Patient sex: F
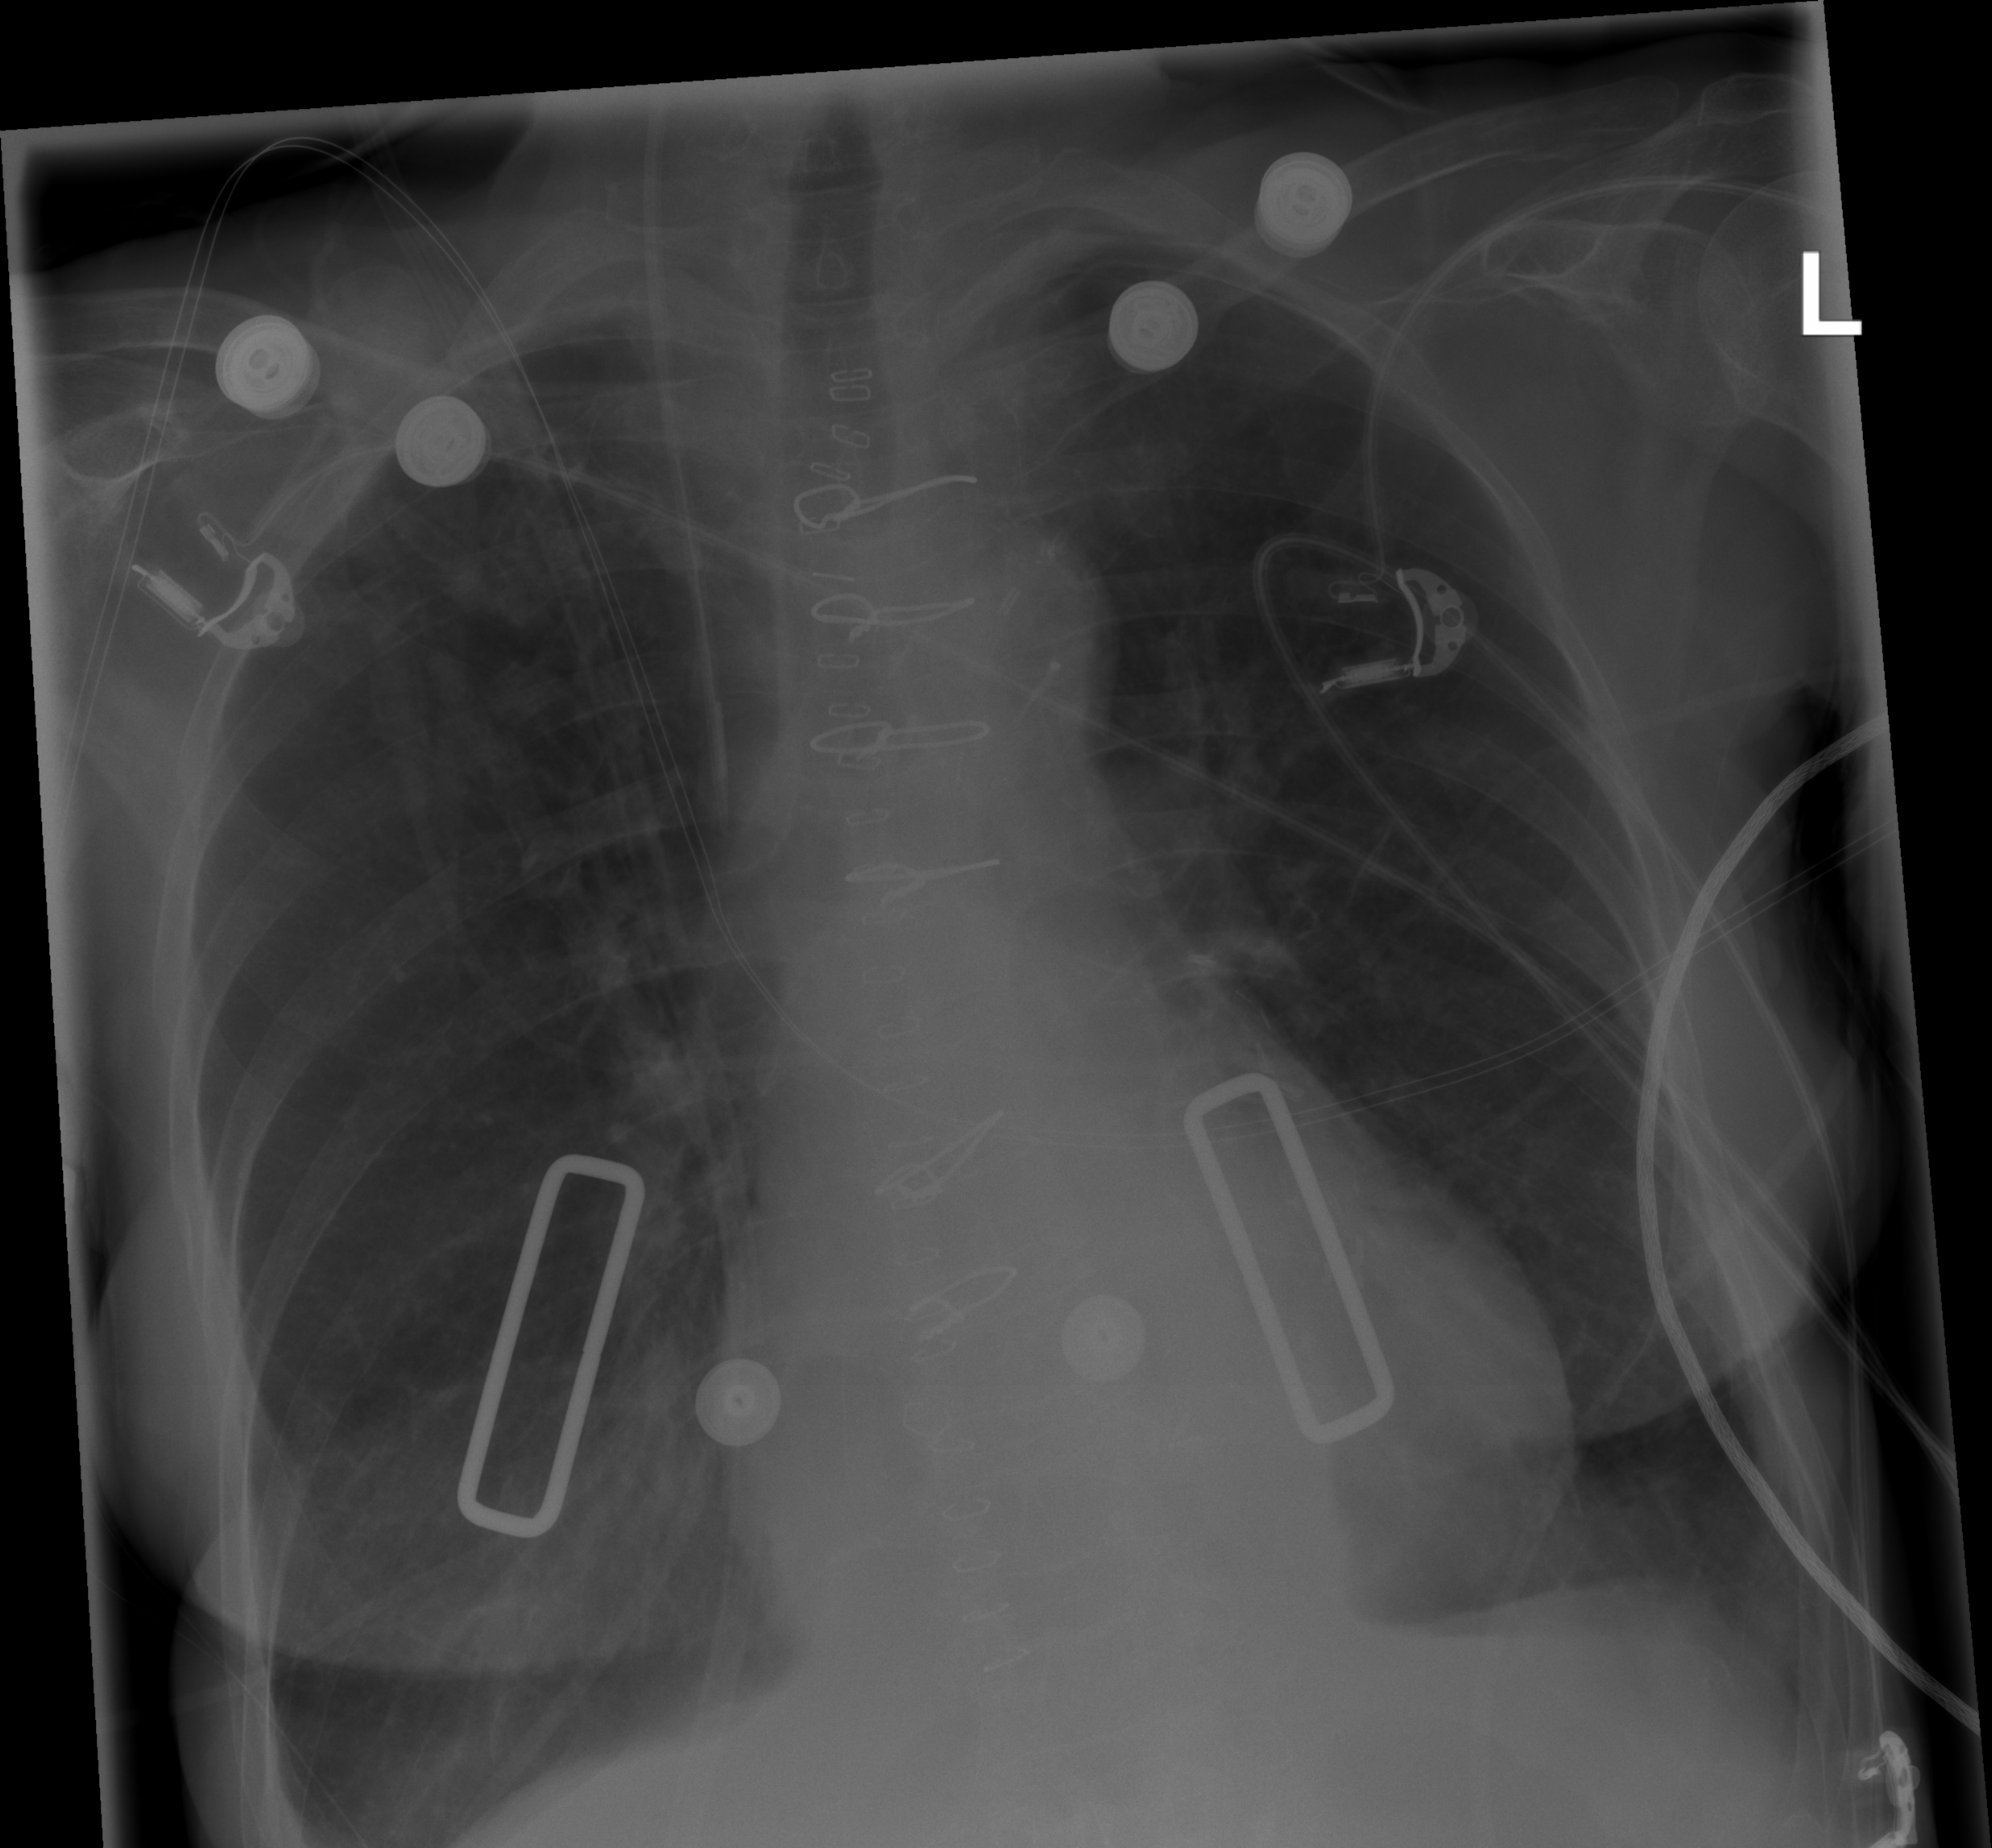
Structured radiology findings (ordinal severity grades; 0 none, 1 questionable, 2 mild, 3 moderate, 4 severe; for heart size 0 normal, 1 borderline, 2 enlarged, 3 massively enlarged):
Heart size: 1
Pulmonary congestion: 0
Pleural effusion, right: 0
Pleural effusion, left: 2
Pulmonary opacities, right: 0
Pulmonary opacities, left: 1
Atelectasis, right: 0
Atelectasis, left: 2